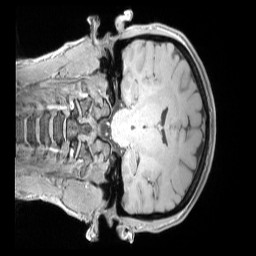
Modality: T1w
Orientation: coronal
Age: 40
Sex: female
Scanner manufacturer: siemens
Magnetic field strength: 3 T
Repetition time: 5 s
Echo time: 0.00298 s